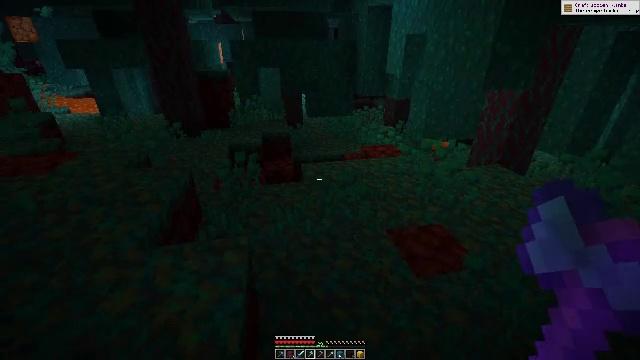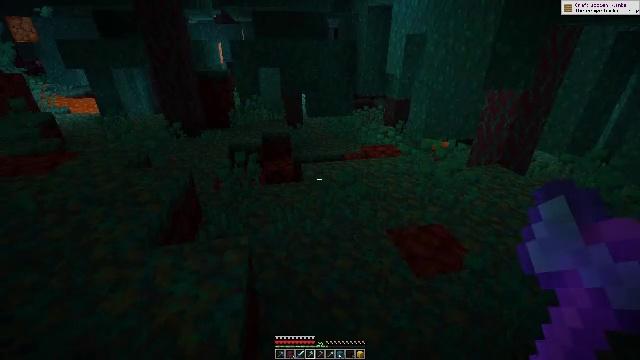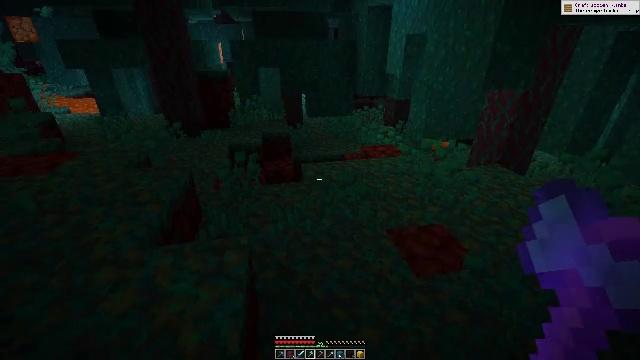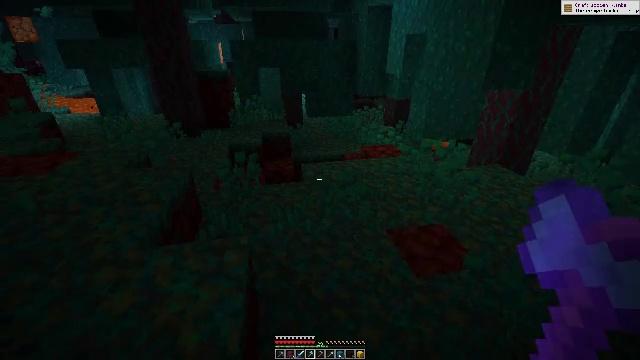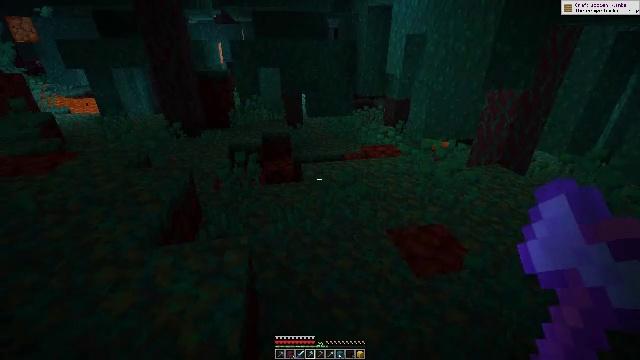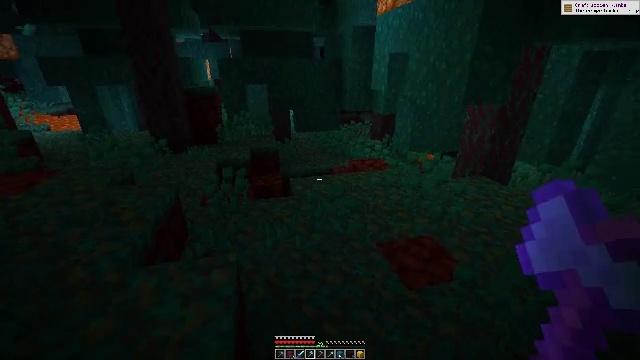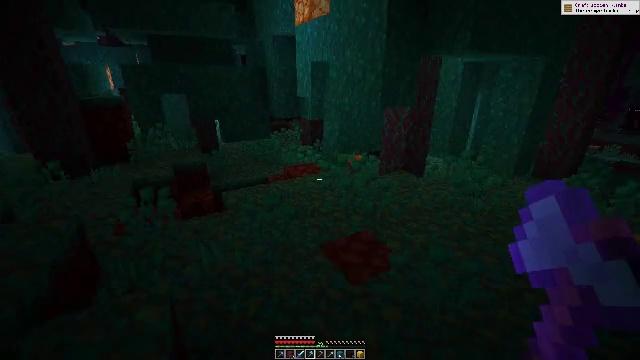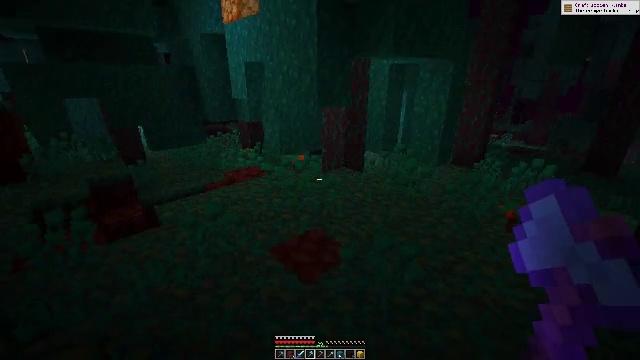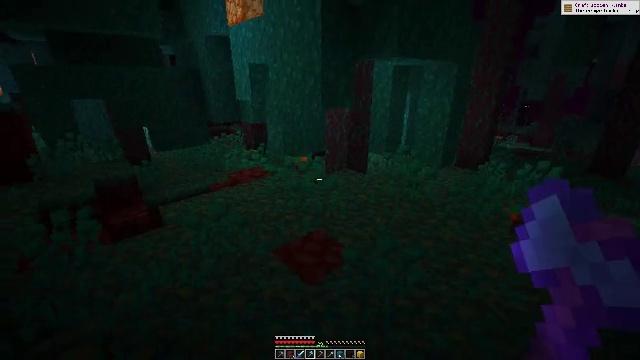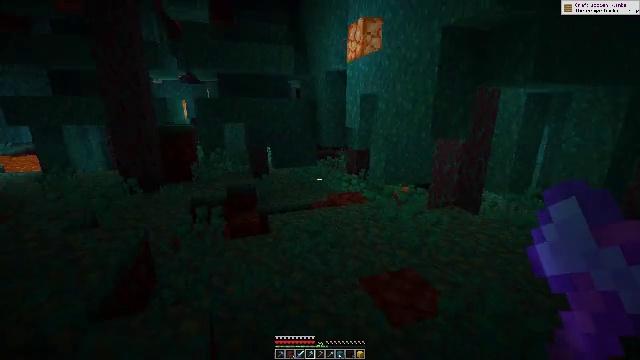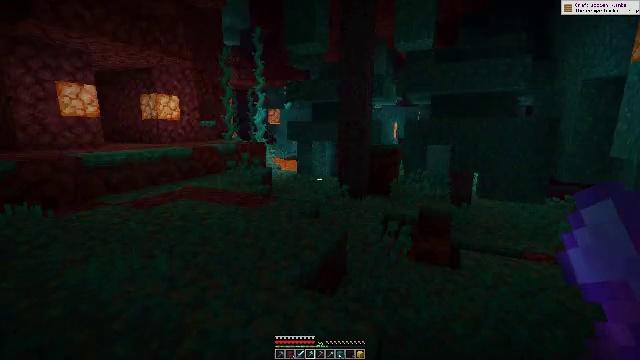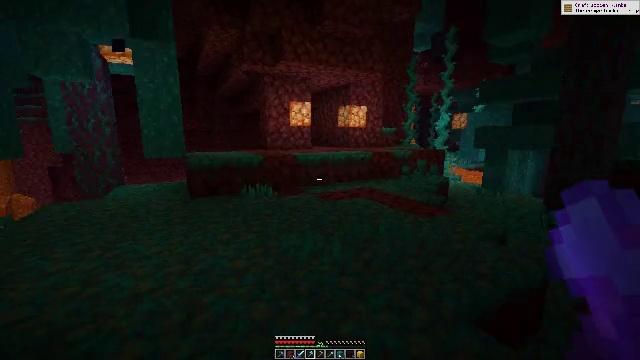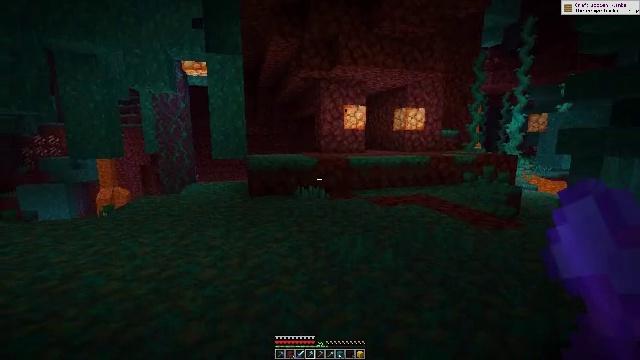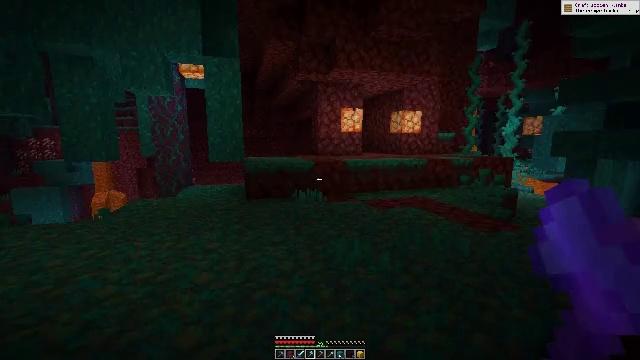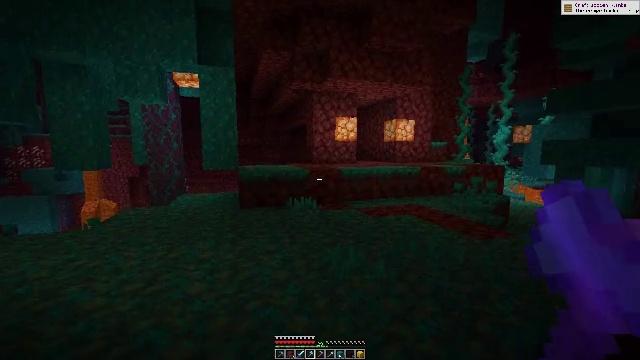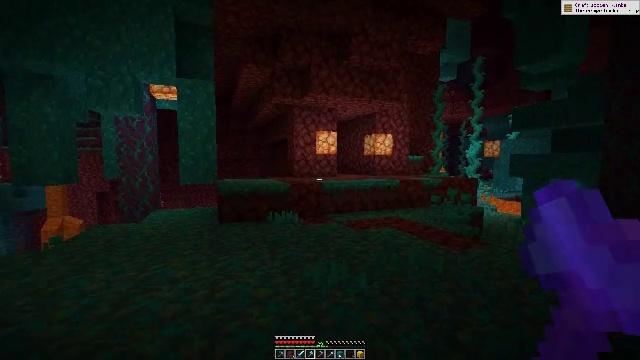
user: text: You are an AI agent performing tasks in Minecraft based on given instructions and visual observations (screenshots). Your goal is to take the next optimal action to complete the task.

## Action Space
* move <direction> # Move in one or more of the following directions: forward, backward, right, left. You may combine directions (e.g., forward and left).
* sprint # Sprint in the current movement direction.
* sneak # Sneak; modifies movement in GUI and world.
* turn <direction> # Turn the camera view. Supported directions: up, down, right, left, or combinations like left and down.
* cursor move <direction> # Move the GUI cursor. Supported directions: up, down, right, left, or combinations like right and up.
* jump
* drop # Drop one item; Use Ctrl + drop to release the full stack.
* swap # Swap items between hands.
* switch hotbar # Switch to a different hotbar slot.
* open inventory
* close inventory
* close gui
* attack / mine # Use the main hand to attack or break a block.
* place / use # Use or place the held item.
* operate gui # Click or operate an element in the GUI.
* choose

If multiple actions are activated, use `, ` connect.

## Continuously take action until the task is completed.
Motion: motion action
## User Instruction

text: Destroy the warped stem to gather materials.
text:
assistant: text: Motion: no_op
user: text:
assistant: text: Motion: no_op
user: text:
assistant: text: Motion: no_op
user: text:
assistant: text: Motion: no_op
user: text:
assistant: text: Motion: turn right and up
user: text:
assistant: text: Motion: turn right and up
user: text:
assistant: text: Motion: turn right
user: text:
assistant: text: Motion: no_op
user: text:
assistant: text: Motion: turn left and up
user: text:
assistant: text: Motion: turn left and up
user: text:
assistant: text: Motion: turn left and up
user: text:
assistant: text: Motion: turn left
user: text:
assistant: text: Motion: no_op
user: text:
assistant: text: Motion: turn right and up
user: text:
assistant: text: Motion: turn right and up
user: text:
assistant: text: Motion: turn right and up
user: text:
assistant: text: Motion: no_op
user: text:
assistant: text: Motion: no_op
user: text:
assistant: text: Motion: no_op
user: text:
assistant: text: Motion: no_op
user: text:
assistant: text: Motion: no_op
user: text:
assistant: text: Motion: no_op
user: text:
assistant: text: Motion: no_op
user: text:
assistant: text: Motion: no_op
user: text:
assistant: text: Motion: no_op
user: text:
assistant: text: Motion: no_op
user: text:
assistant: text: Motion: turn right
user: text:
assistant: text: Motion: turn right and down
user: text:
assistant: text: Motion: turn right and down
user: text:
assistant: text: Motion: turn right and down